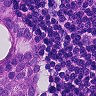
Metastatic tissue present: yes